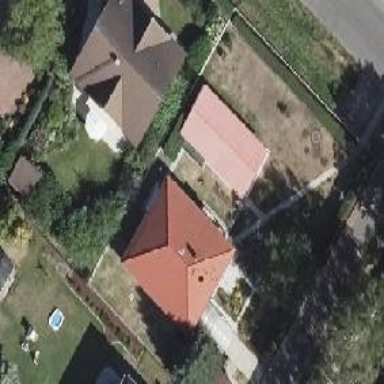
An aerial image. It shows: Detached building with hipped roof shape.